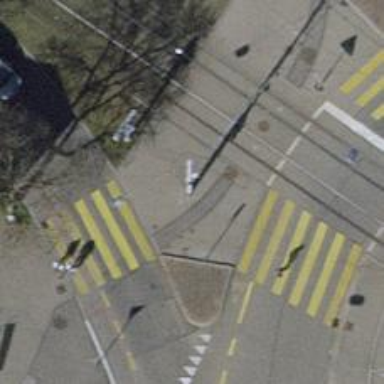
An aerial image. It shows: Traffic calming island.